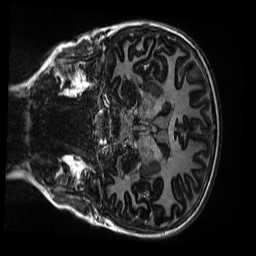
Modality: MP2RAGE
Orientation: coronal
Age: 12
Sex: female
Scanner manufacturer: siemens
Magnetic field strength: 3 T
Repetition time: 4 s
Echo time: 0.00303 s